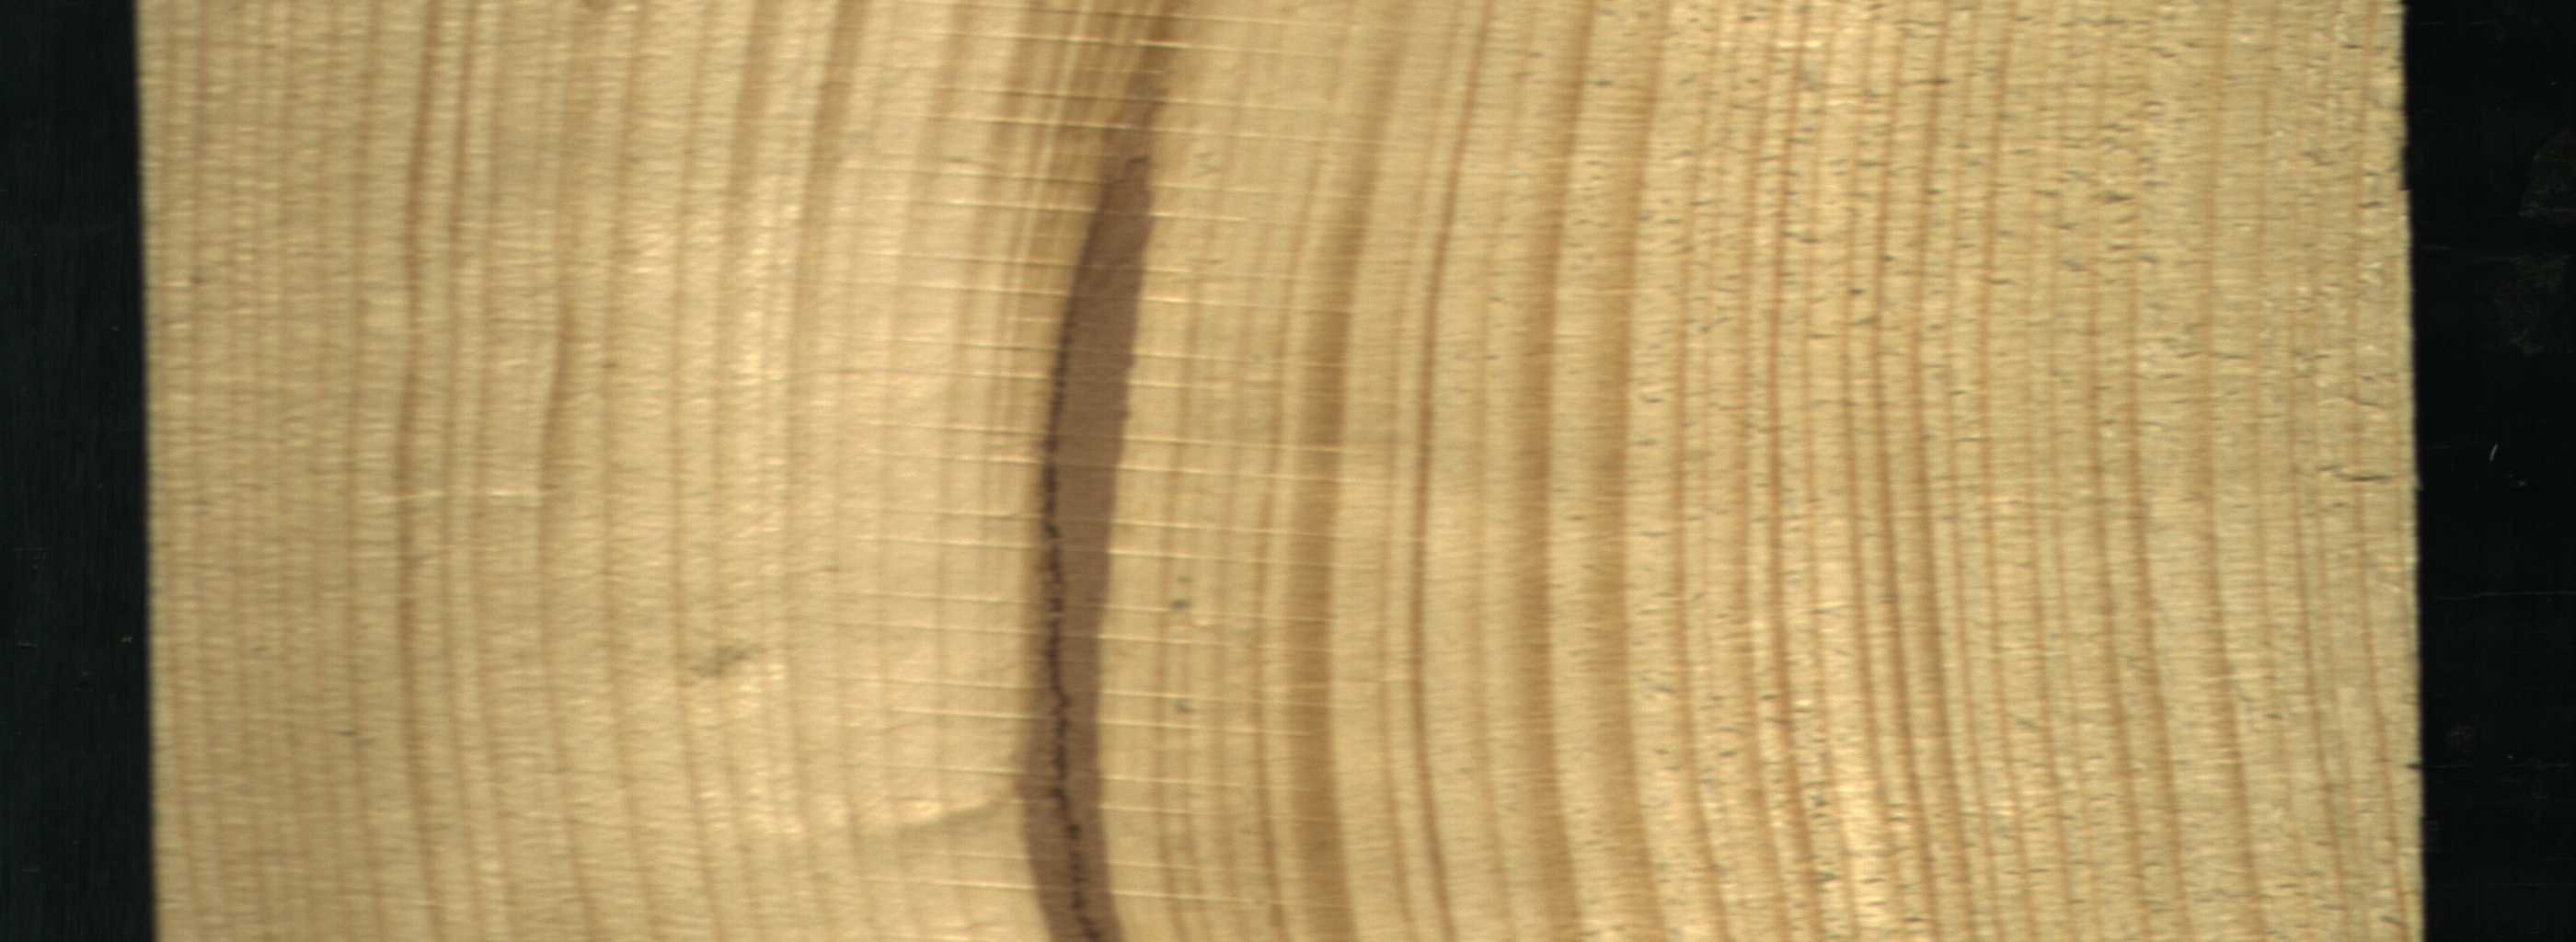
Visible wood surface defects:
Marrow